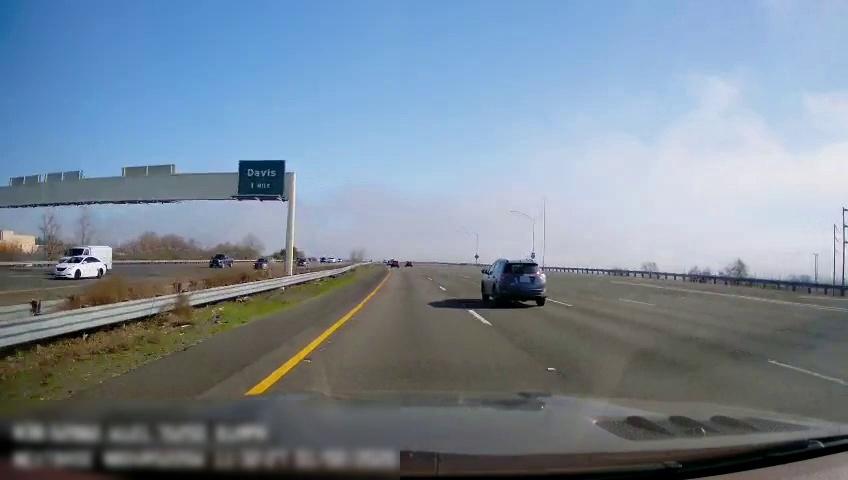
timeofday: Day
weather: Sunny
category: Drivable Space
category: Drivable Space
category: Vehicles | SUV
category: Vehicles | SUV
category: Vehicles | Van
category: Vehicles | Car
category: Vehicles | Truck
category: Vehicles | Car
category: Lanes | Current Lane
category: Lanes | Current Lane
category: Lanes | Alternate Lane
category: Lanes | Alternate Lane
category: Lanes | Alternate Lane
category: Traffic | Signs